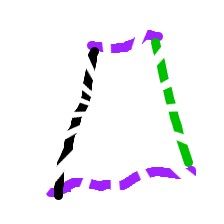
Shape: trapezoid